九年级 · 组合几何学
如图, 在 $\triangle A B C$ 中, $\angle C=120^{\circ}, A C=B C, A B=4$, 半圆的圆心 $O$ 在 $A B$ 上, 且与 $A C, B C$ 分别相切于点 $D$, E.

(1) 求半圆 $O$ 的半径;

(2) 求图中阴影部分的面积.
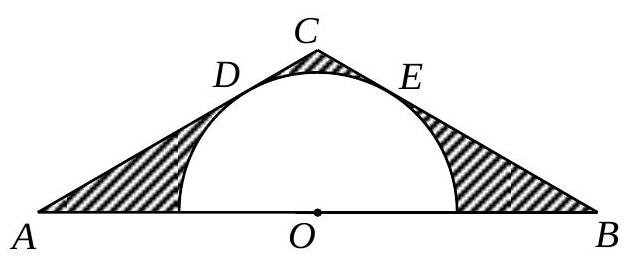
答案: (1) 解: 连结 $O D, O C$,

$\because$ 半圆与 $A C, B C$ 分别相切于点 $D, E$.

$\therefore \angle D C O=\angle E C O$, 且 $O D \perp A C$.

$\because A C=B C$,

$\therefore C O \perp A B$ 且 $O$ 是 $A B$ 的中点.

$\therefore A O=\frac{1}{2} A B=2$.

$\because \angle C=120^{\circ}, \therefore \angle D C O=60^{\circ}$.

$\therefore \angle A=30^{\circ}$.

$\therefore$ 在 $\mathrm{Rt} \triangle A O D$ 中, $O D=\frac{1}{2} A O=1$

即半圆的半径为 1 .

（2）设 $C O=x$, 则在 Rt $\triangle A O C$ 中, 因为 $\angle A=30^{\circ}$, 所以 $A C=2 x$, 由勾股定理得:

$$
A C^{2}-O C^{2}=A O^{2}
$$

即 $(2 x)^{2}-x^{2}=2^{2}$

解得 $x=\frac{2 \sqrt{3}}{3}\left(x=-\frac{2 \sqrt{3}}{3}\right.$ 舍去 $)$

$\therefore S_{\triangle C C}=\frac{1}{2} A B \cdot O C=\frac{1}{2} \times 4 \times \frac{2 \sqrt{3}}{3}=\frac{4 \sqrt{3}}{3}$.

$\because$ 半圆的半径为 1 ,

$\therefore$ 半圆的面积为 $\frac{\pi}{2}$ ，

$\therefore S_{V=}=\frac{4 \sqrt{3}}{3}-\frac{\pi}{2}=\frac{8 \sqrt{3}-3 \pi}{6}$.